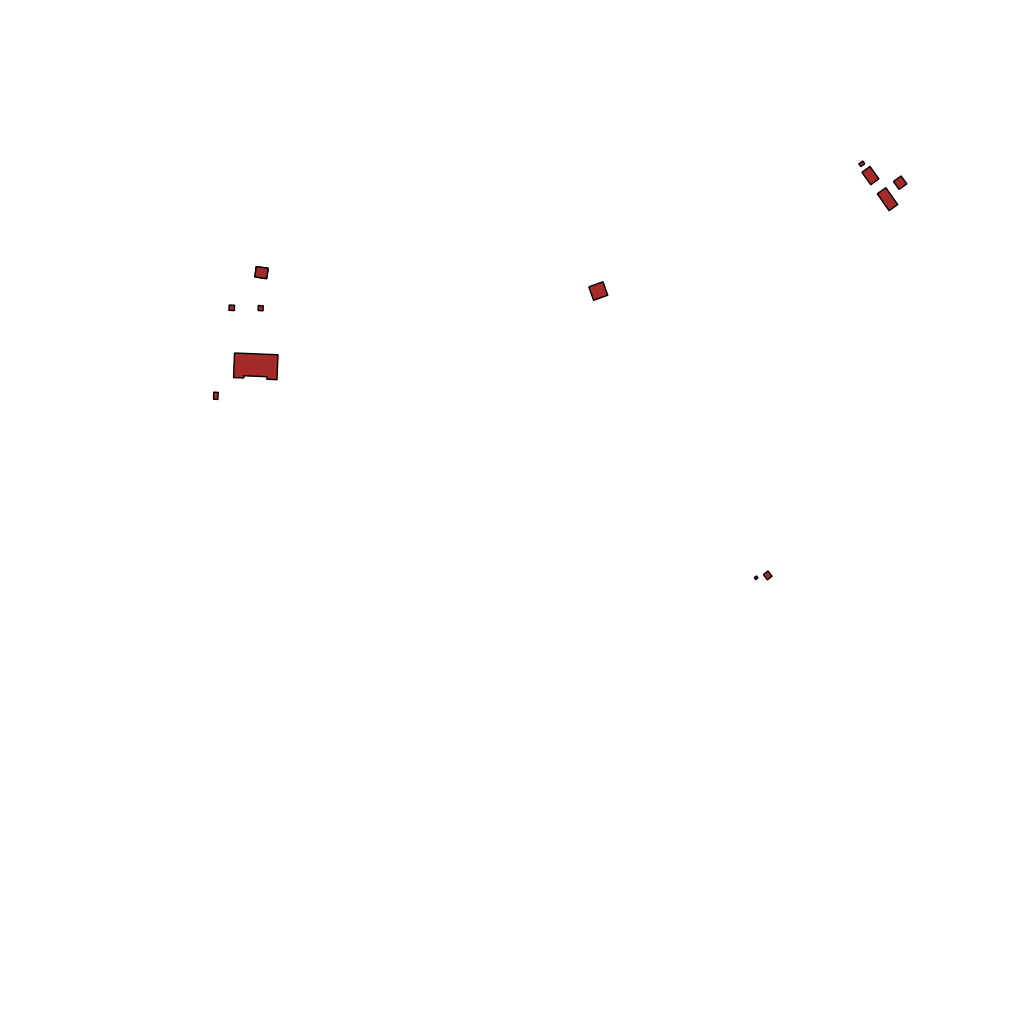
Tags: overhead vector_map, industrial, recreation, special, individual_rise, density_1, Facility, 1.0 km²